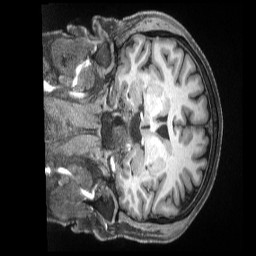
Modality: T1w
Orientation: coronal
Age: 51
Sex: male
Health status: ill
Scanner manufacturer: siemens
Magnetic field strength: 3 T
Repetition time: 2.5 s
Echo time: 0.00181 s